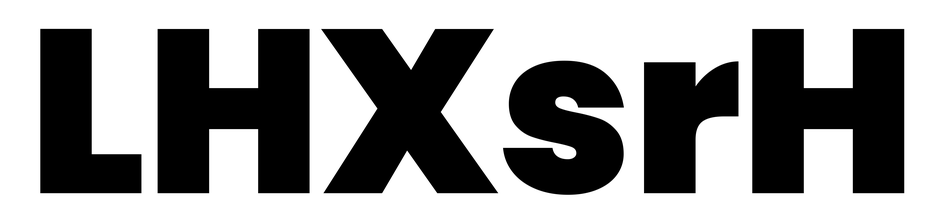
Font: Poppins-Black